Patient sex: M
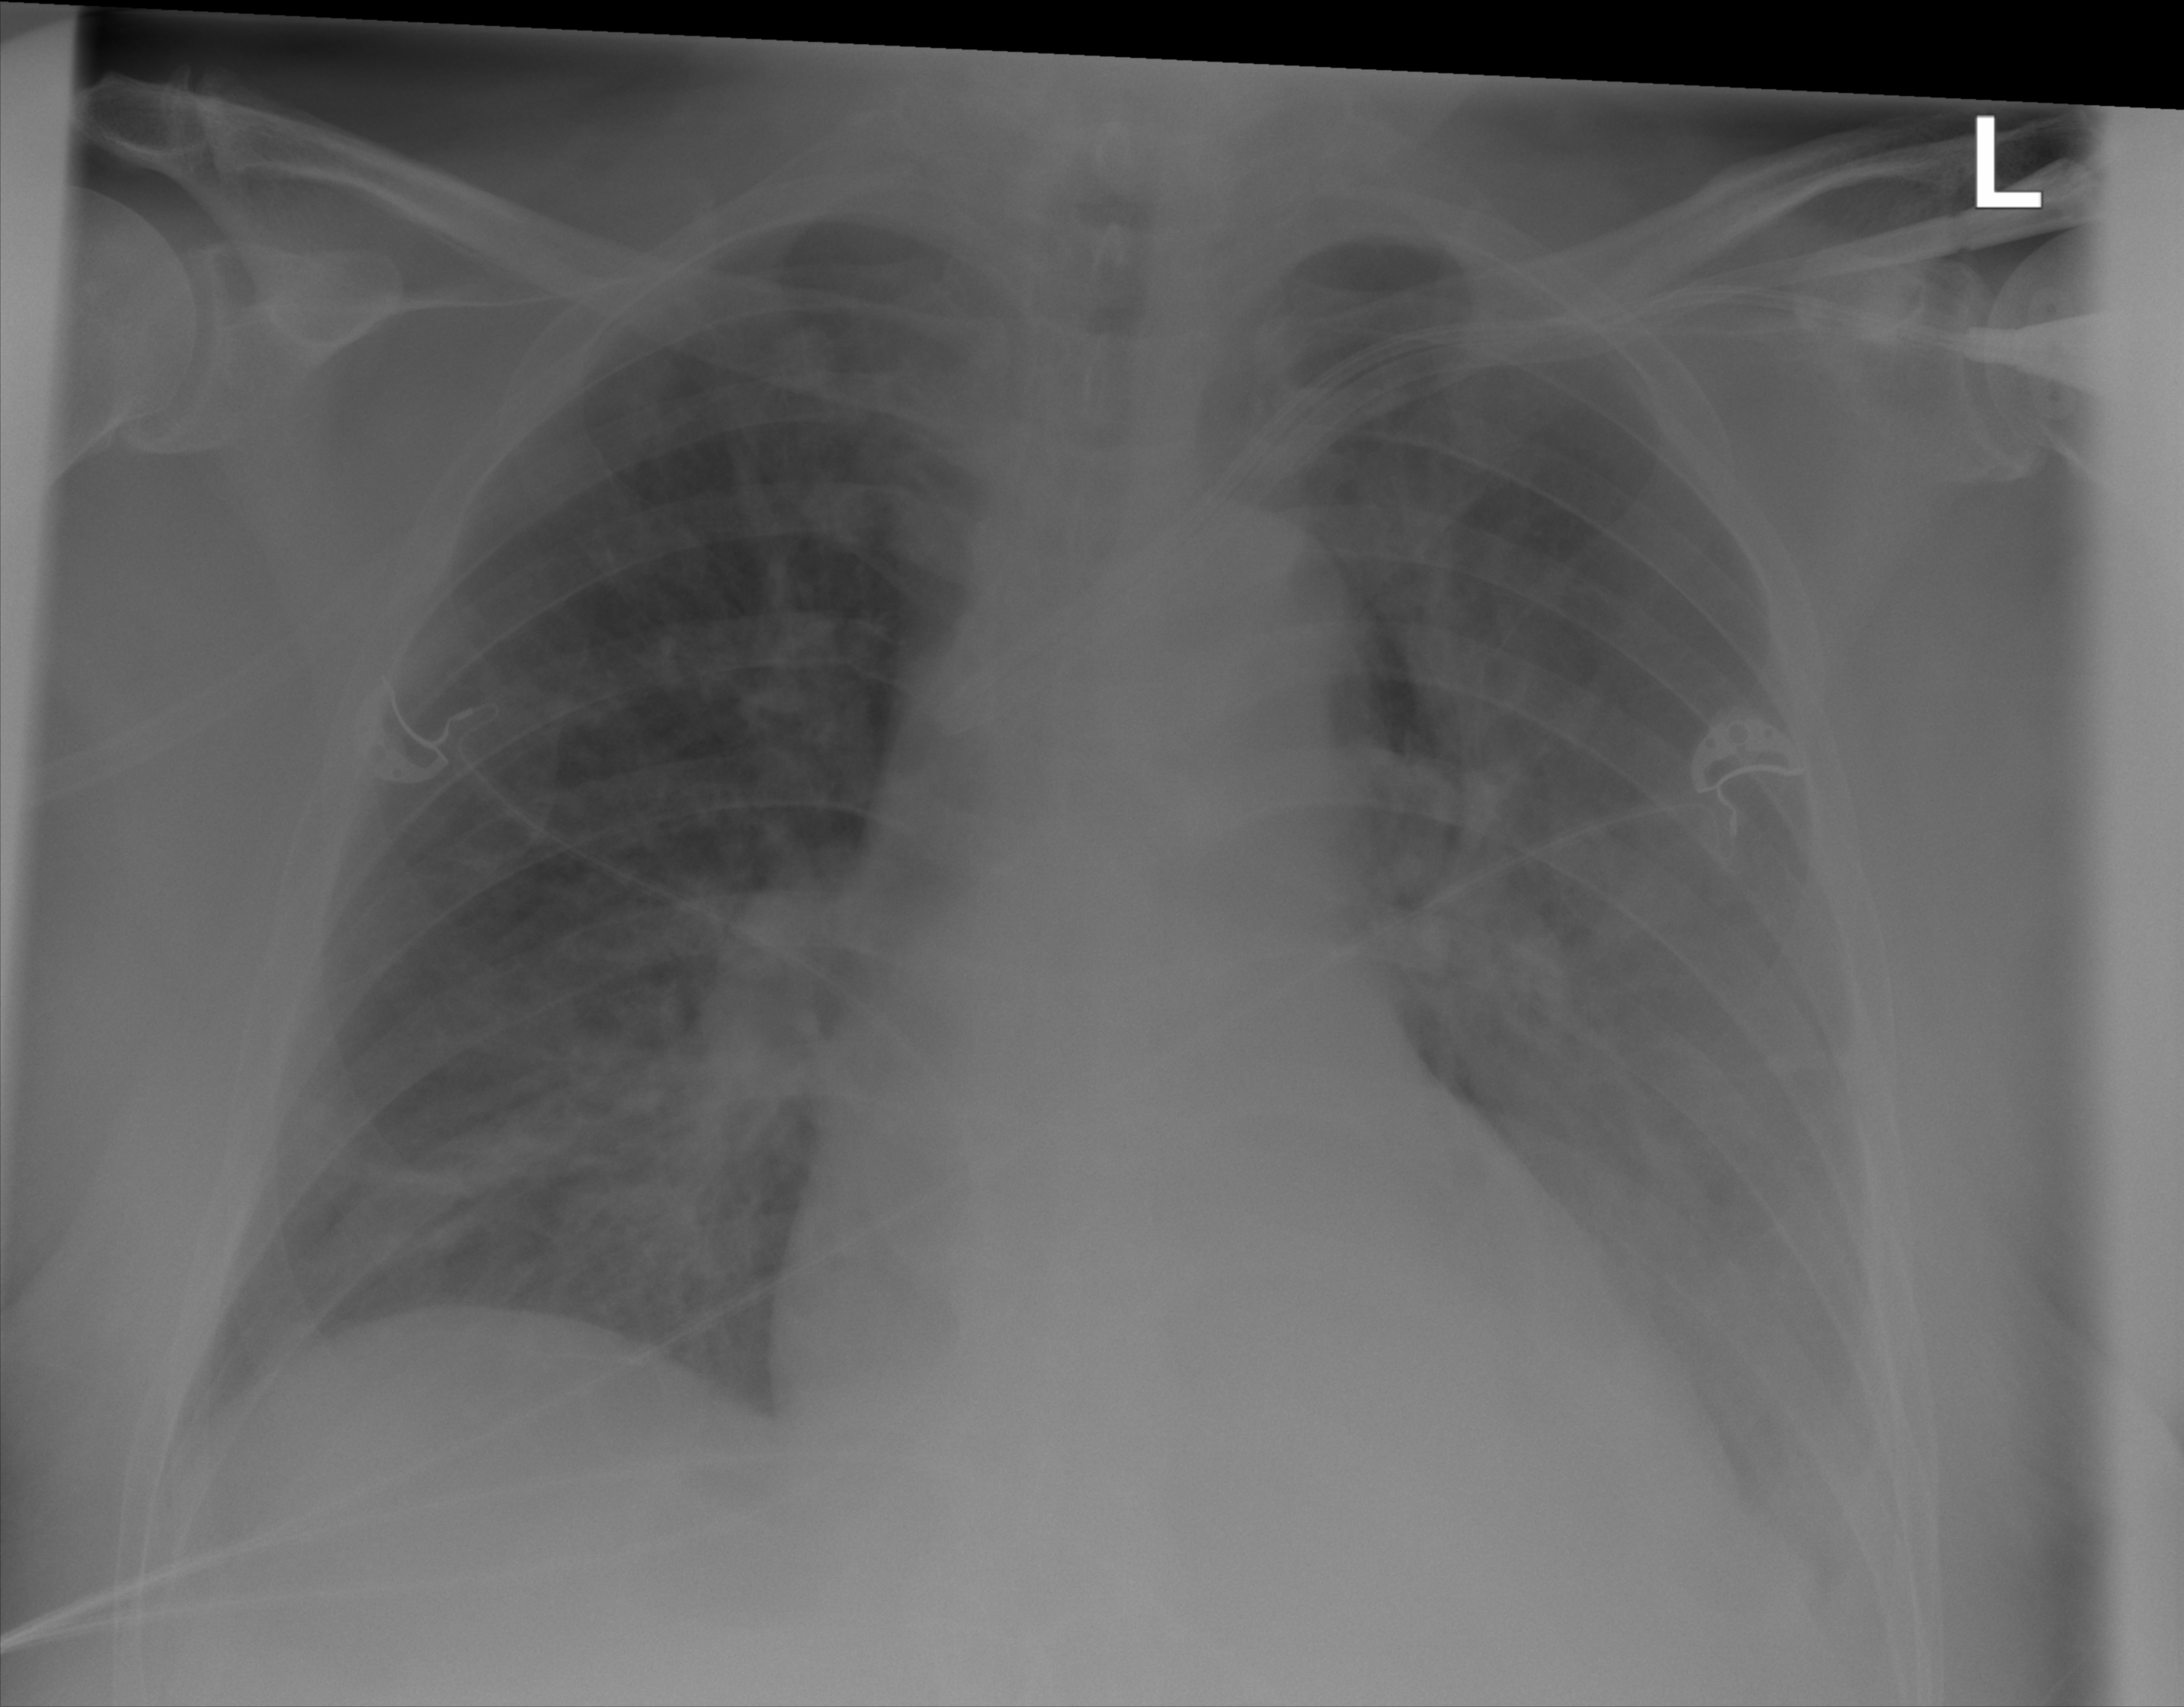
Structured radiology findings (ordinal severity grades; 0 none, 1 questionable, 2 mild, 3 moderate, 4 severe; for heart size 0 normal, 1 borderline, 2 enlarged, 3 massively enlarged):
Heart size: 1
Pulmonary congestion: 1
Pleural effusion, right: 0
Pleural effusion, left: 2
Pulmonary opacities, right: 0
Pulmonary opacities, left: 0
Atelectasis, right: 2
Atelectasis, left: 0